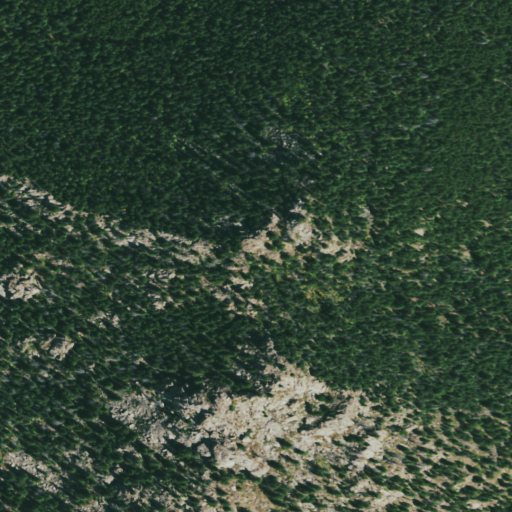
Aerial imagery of mountain in Colorado named Douglas Mountain containing evergreen forest and shrub